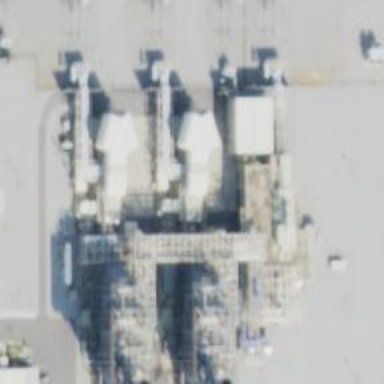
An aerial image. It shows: Gas turbine generator.